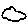
Label: cloud